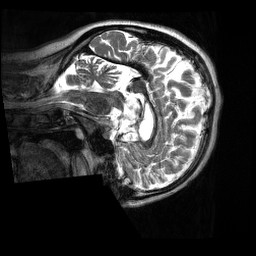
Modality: T2w
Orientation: sagittal
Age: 24
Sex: female